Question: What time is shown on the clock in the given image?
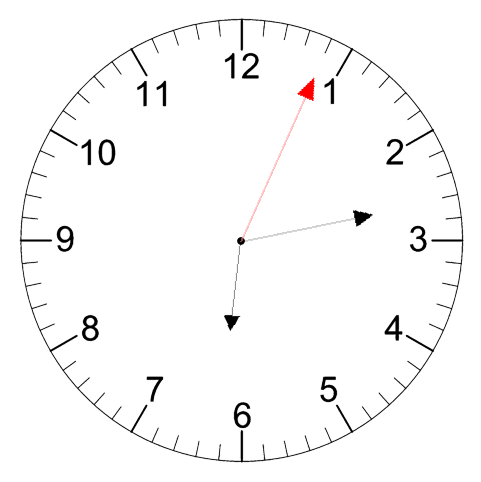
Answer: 06:13:04